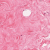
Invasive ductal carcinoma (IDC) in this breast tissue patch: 0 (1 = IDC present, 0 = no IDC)